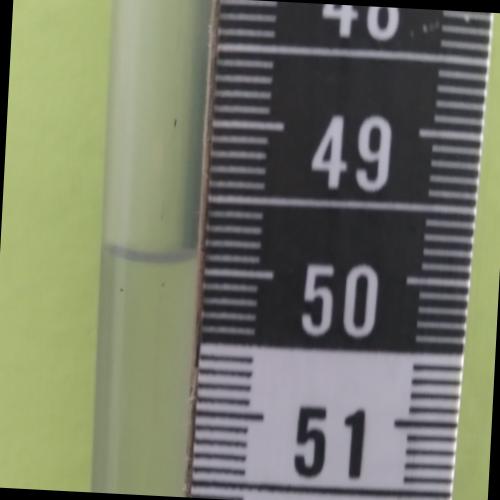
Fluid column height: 49.9 cm